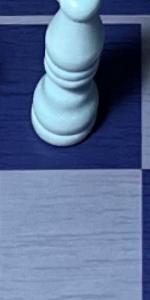
Label: Empty